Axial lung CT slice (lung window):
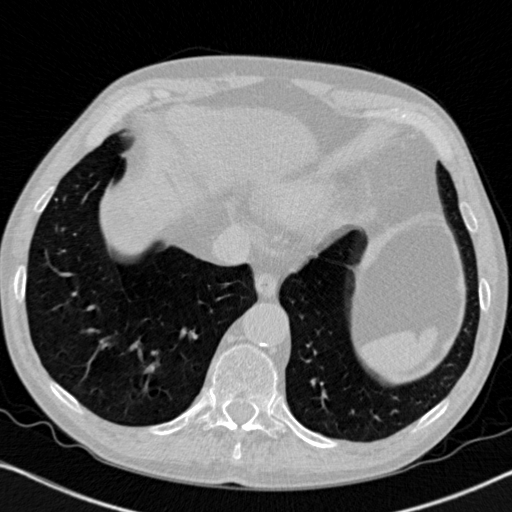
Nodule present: no